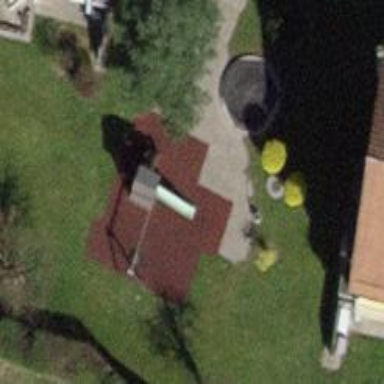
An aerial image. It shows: Playground with swings.